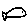
Label: fish